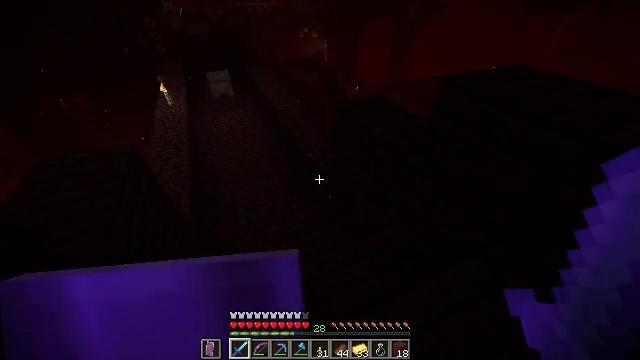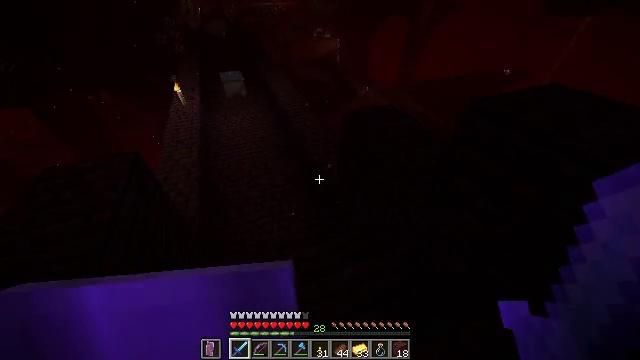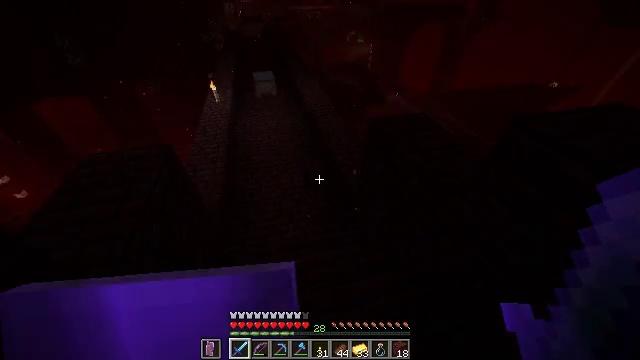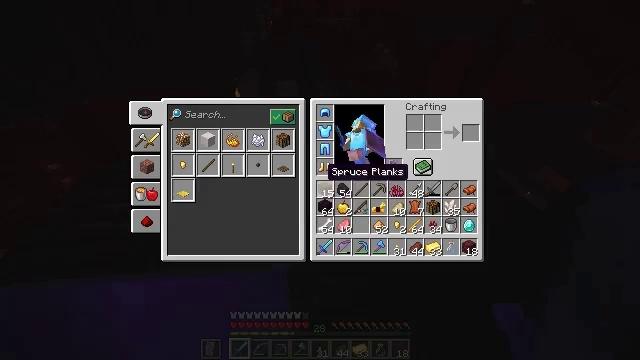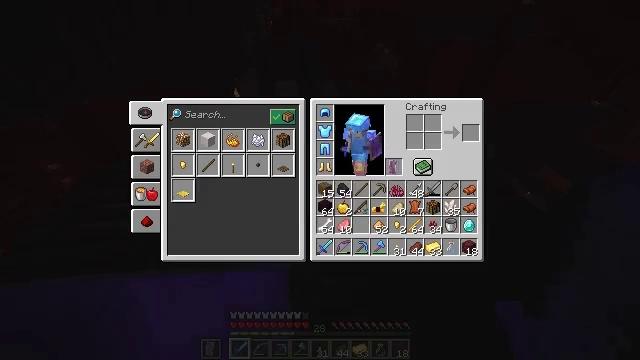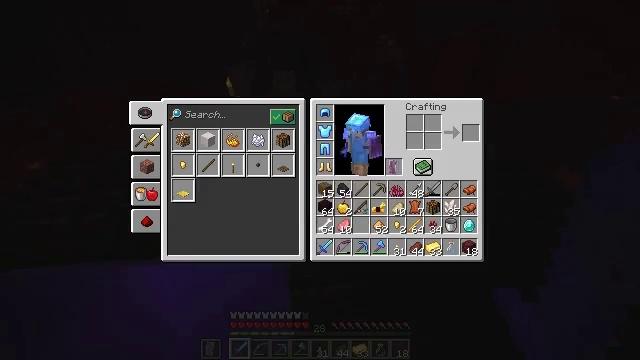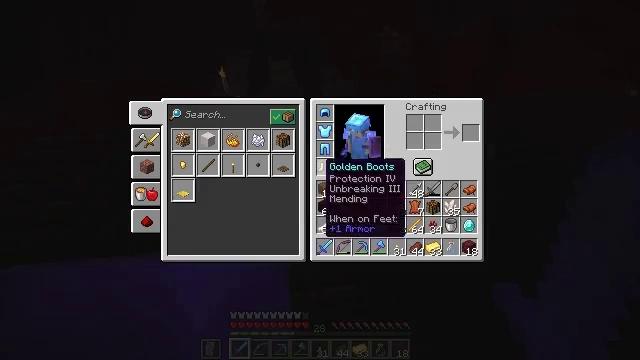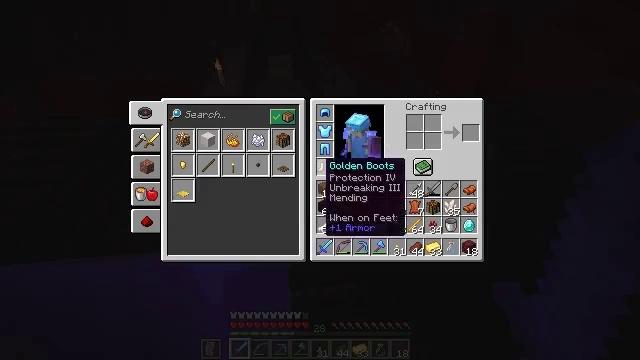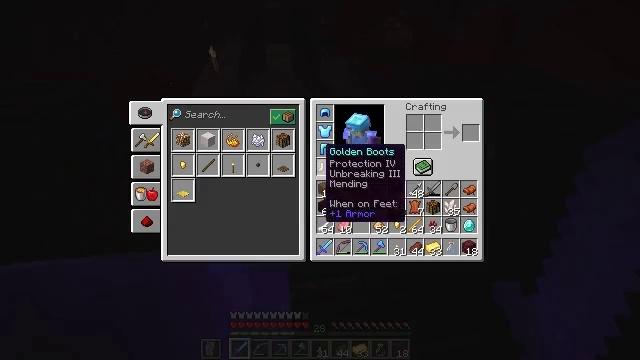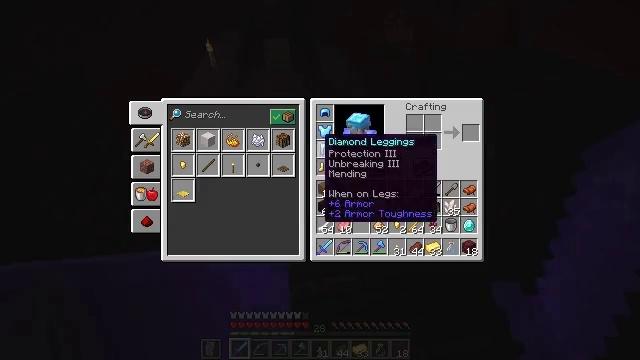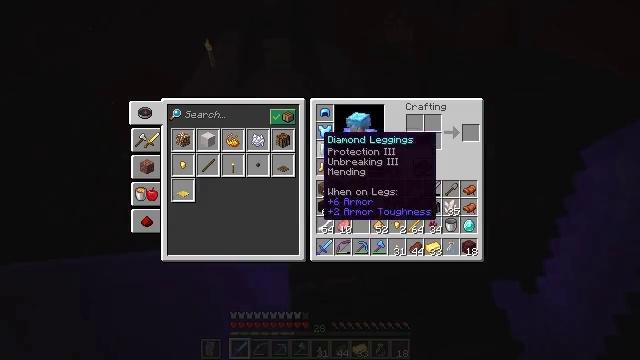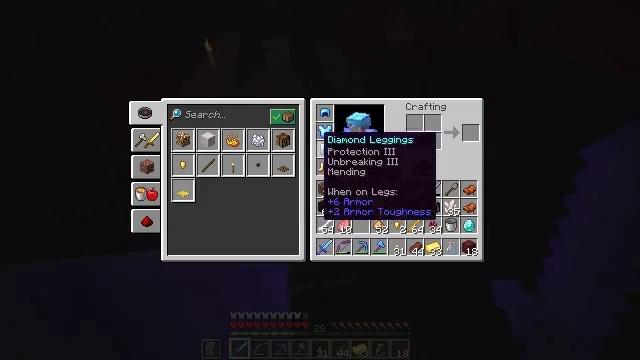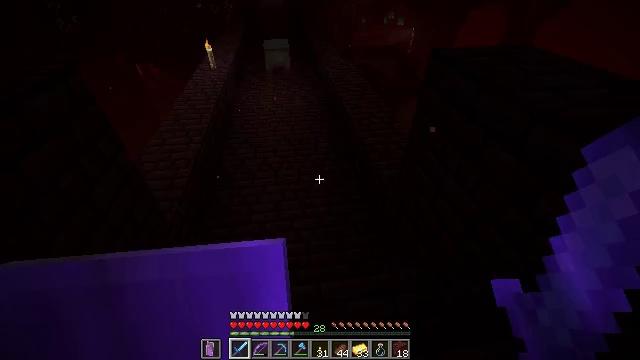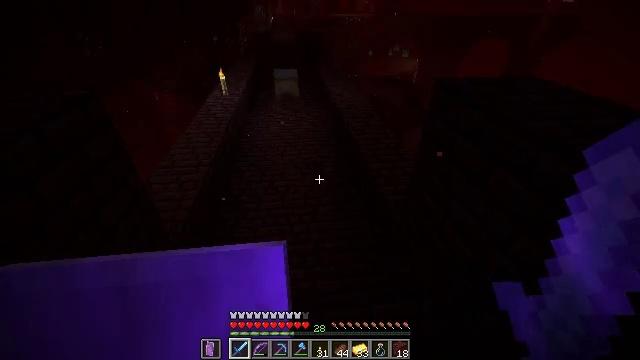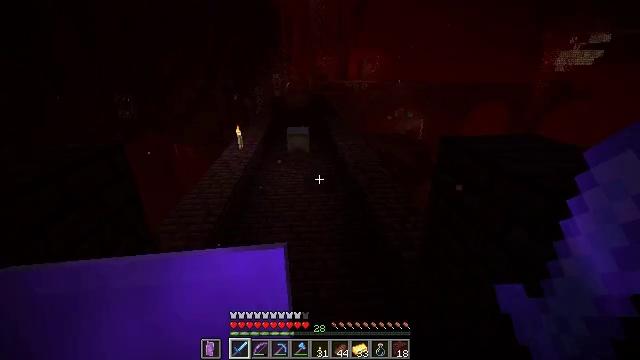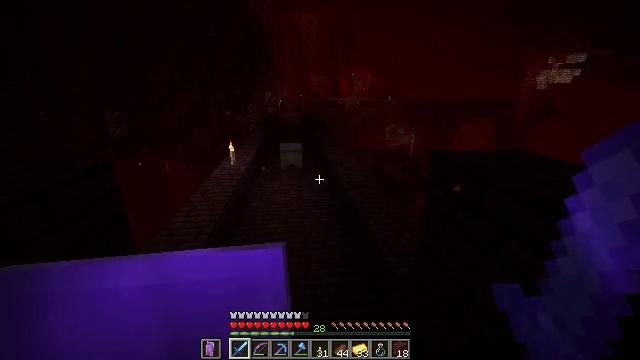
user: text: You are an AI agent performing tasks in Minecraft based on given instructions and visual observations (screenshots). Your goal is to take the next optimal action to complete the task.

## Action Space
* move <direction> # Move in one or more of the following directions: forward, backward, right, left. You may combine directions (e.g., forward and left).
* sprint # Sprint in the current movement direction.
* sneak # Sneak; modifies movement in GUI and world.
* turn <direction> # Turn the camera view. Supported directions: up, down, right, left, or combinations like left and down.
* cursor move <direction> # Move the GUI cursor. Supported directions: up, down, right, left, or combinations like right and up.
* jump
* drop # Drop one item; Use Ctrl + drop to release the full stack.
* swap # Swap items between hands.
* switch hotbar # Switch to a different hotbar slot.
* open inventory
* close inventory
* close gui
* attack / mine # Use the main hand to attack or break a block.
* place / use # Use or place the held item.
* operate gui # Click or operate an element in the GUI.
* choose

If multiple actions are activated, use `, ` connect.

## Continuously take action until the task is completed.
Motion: motion action
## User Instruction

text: Remove crimson roots from the inventory.
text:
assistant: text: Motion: move forward, turn left
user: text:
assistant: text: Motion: move forward, turn left
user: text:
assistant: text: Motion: turn left and up, open inventory
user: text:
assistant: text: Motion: open inventory
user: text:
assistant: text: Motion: open inventory
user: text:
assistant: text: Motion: no_op
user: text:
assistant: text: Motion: no_op
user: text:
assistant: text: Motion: cursor move up
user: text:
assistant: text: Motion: cursor move up
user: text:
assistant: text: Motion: no_op
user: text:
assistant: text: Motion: no_op
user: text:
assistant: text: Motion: no_op
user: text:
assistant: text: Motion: turn left and up
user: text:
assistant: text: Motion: turn left and up
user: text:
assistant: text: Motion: move forward, turn right and up
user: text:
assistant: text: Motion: move forward
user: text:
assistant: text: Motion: move forward, sprint
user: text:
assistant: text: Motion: move forward, sprint
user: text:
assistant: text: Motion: move forward
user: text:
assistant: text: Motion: move forward, sprint
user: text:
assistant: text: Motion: move forward, sprint
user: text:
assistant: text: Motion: move forward, turn left and up
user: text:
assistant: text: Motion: move forward, turn left
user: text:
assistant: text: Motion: move forward
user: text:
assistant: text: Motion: move forward
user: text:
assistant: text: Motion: move forward
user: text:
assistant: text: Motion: move forward
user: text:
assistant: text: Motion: move forward
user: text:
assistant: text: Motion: move forward, turn right
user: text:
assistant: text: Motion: move forward, turn right